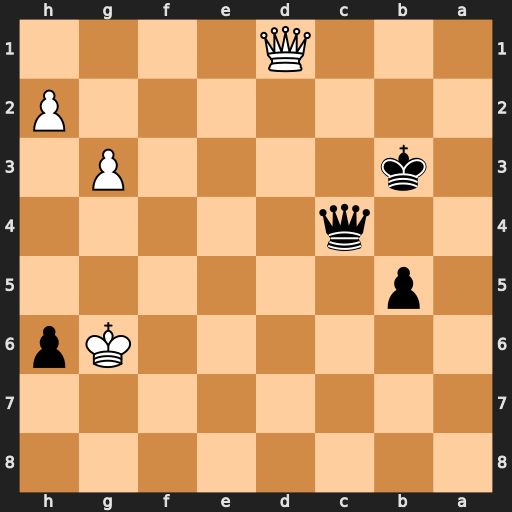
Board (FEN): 8/8/6Kp/1p6/2q5/1k4P1/7P/3Q4
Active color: b
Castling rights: -
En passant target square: -
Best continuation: Qc2+ Qxc2+ Kxc2 g4 b4